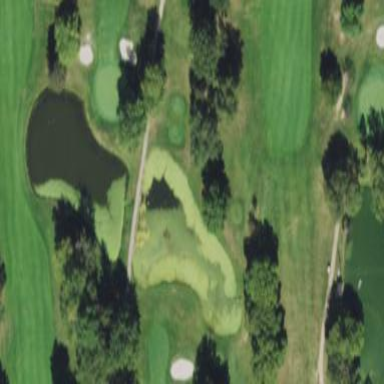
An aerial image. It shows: Water hazard on golf course.